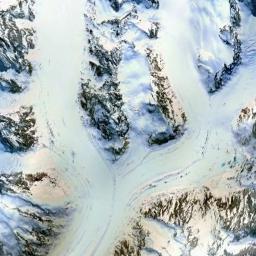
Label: snowberg